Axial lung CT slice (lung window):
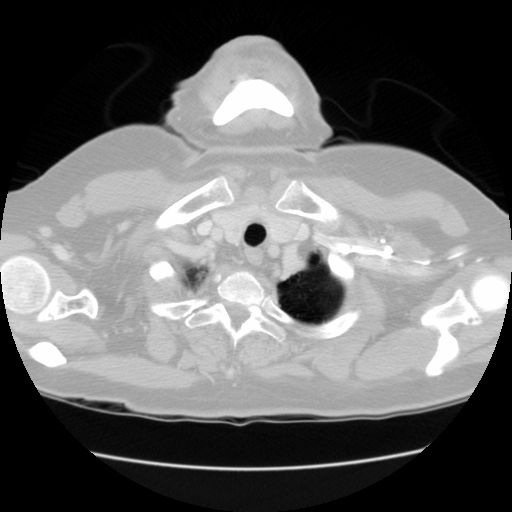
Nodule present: no